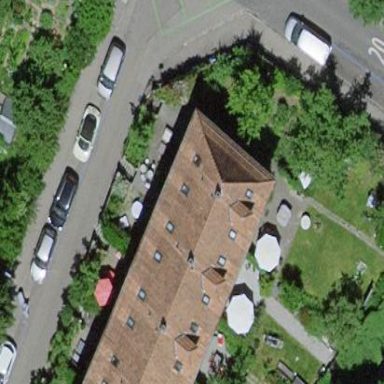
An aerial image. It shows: Residential building with gabled roof made of maroon roof tiles. The roof orientation is across.